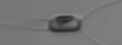
Label: Chaetoceros